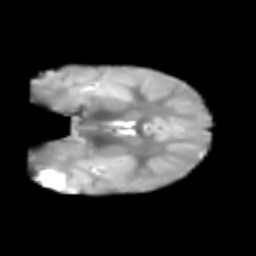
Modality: T2w
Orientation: coronal
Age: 7
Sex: male
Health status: healthy